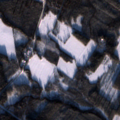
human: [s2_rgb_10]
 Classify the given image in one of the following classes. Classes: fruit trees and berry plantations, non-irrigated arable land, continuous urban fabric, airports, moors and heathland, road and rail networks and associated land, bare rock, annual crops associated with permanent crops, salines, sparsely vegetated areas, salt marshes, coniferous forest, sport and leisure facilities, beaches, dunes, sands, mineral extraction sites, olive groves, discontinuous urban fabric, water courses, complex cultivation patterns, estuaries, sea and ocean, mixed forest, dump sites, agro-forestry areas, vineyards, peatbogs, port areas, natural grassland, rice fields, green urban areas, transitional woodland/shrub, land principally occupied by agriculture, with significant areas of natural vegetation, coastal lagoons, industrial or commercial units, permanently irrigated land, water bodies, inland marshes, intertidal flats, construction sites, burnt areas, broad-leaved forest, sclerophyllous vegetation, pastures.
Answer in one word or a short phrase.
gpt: industrial or commercial units, coniferous forest, mixed forest, transitional woodland/shrub